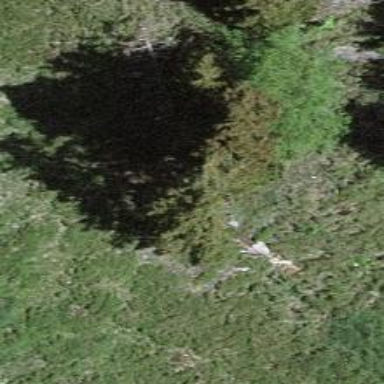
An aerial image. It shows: Forest with mix of leaf types.